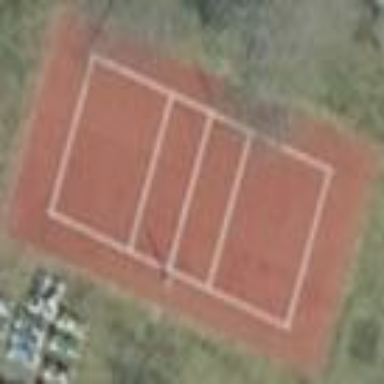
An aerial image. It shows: Tennis court on pitch designated for leisure land.